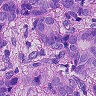
Metastatic tissue present: yes